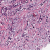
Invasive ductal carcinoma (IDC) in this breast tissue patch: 1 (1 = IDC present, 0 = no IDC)